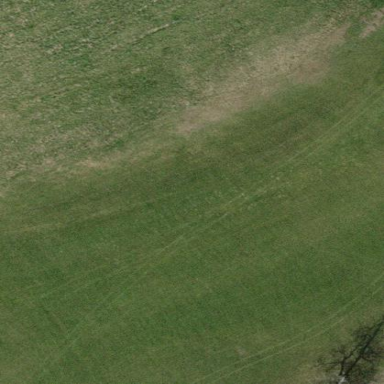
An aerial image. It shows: Grassy area designated as golf fairway.